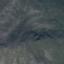
Land use / land cover: HerbaceousVegetation